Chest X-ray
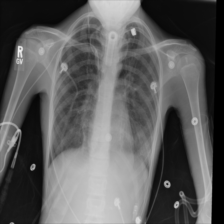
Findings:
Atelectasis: positive
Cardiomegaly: negative
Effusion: negative
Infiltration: negative
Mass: negative
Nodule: negative
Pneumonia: negative
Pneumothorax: negative
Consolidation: positive
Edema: negative
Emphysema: negative
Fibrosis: negative
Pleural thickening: negative
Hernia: negative